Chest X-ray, AP view. Patient: 26 years old, sex M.
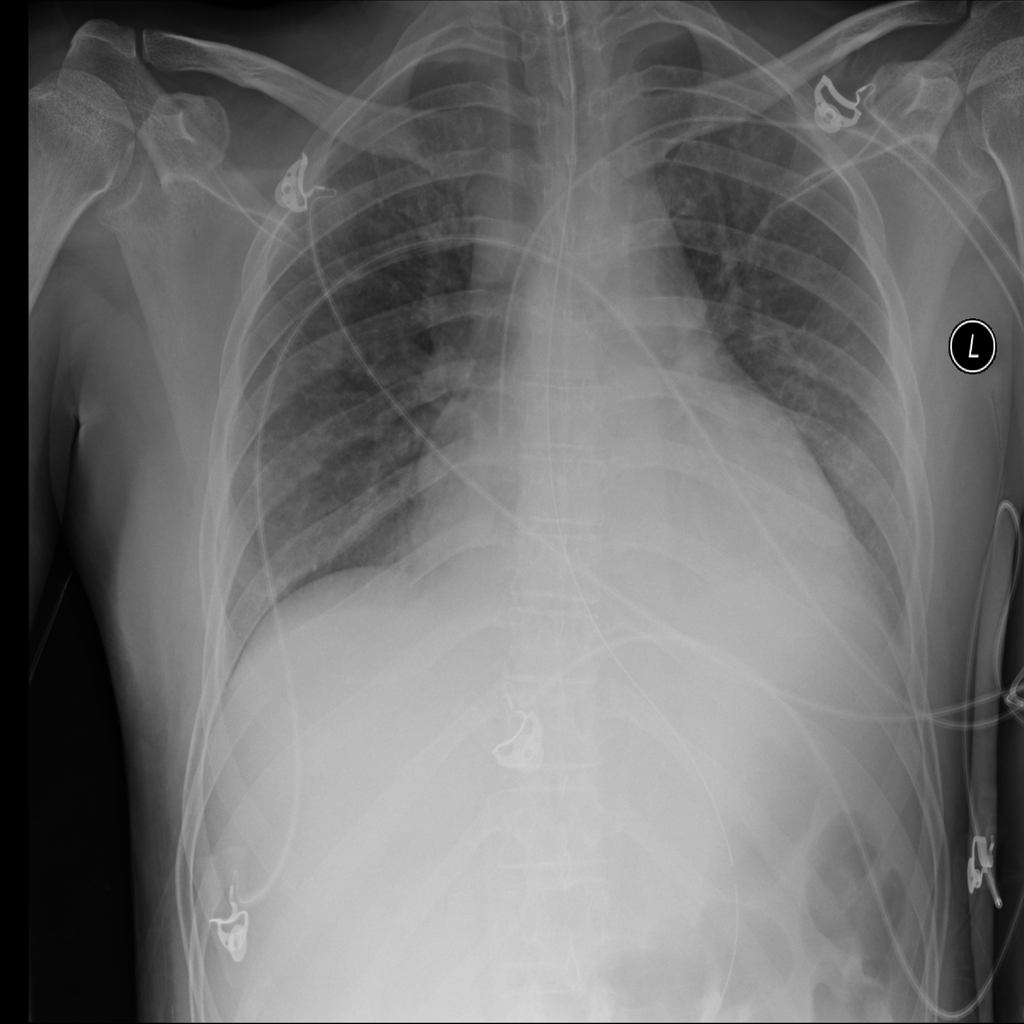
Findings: Infiltration, Nodule